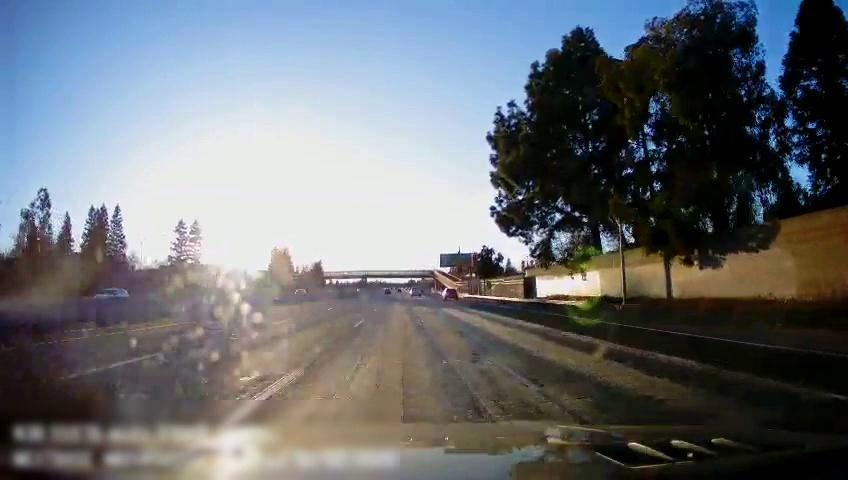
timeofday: Day
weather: Sunny
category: Drivable Space
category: Vehicles | SUV
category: Vehicles | Truck
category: Vehicles | SUV
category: Vehicles | SUV
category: Vehicles | Car
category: Lanes | Alternate Lane
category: Lanes | Alternate Lane
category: Lanes | Current Lane
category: Lanes | Current Lane
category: Lanes | Alternate Lane
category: Lanes | Alternate Lane
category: Traffic | Signs